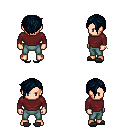
a pixel art fantasy rpg character, male body template, human, light skin, maroon long-sleeve shirt, teal pants, raven pixie cut hairstyle, bracelets, gray slippers, four views (front, back, left, right), 2x2 character sprite sheet, small pixel art, hard edges, no anti-aliasing